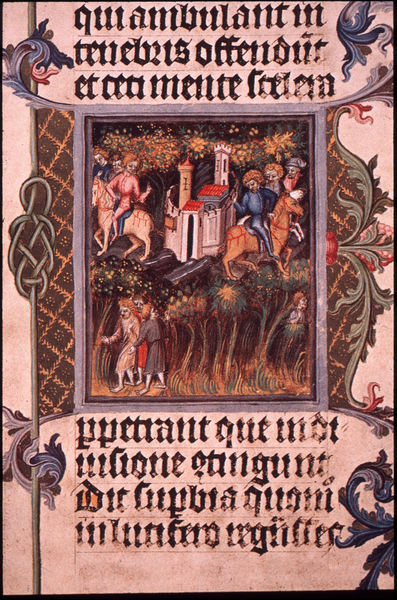
Titel: Die Goldene Bulle
Institution: Wien, Österreichische Nationalbibliothek
Schlagwörter: bäume, menschen, wald, pferde, burg, ritter, mittelalter, schriftrolle, flechtband, 844, 830, 720